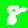
Digit: 8